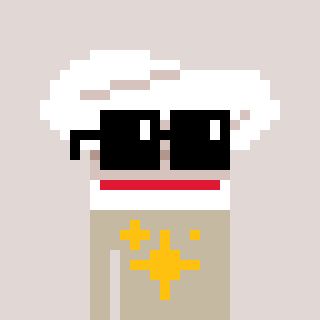
a pixel art character with square black sunglasses, a chef hat-shaped head and a bege-colored body on a warm background